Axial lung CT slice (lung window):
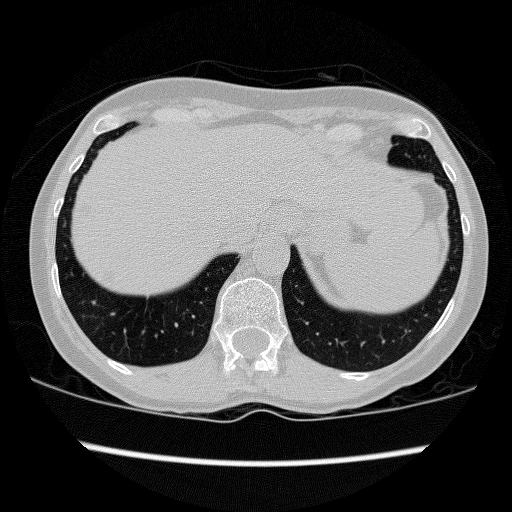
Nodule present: no